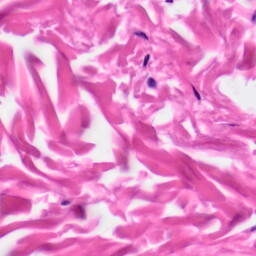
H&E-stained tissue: Skin